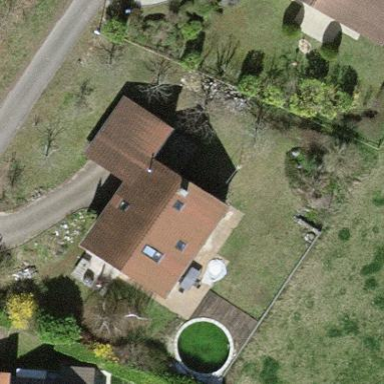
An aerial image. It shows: Detached building.